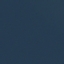
Label: SeaLake